Interaction volume radius: 10 \u00c5
Interaction volume height: 10 \u00c5
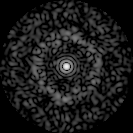
Disorder parameter: 0.774